Interaction volume radius: 10 \u00c5
Interaction volume height: 45 \u00c5
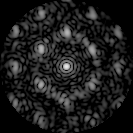
Disorder parameter: 0.4859